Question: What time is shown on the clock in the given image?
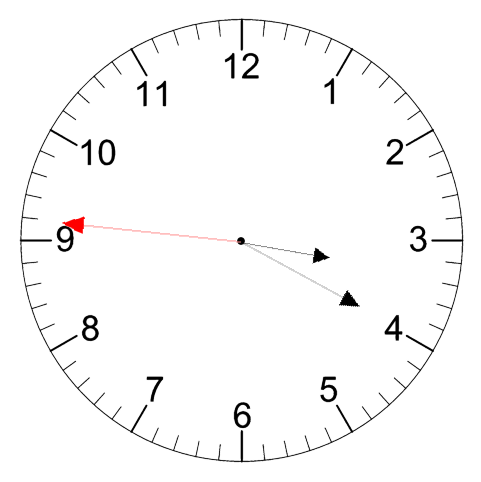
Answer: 03:19:46